Question: I'm trying to get back into PHP and MySQL development since i've found out that MySQL now allows stored procedures. I work with these at work on an Oracle database and use PL/SQL developer to create them. I was looking for a similar sort of interface for MySQL and was pointed in the direction of MySQL workbench. I'm using Xampp as my test server setup and would like to link MySQL Workbench to MySQL on this server however I'm stuck at one of the stages in the installation. I'm trying to create a new server instance and have been successful as far as testing the database connection however on the next page it asks me to set the 'windows configuration parameters' for this machine and failes to discover a MySQL service. I have ensured that both the Apache server and MySQL services are running in Xampp but do not understand why a MySQL service cannot be found and is not being displayed. Has anyone else encountered this issue when trying to use MySQL Workbench and if so, how did you amanage to get it up and running? I'm using Windows 8 and don't know if this is the reason a service isn't being found. I apologise if this is a really simple question with a simple answer however I have only ever used PHPMyAdmin before which is relatively simple to setup.

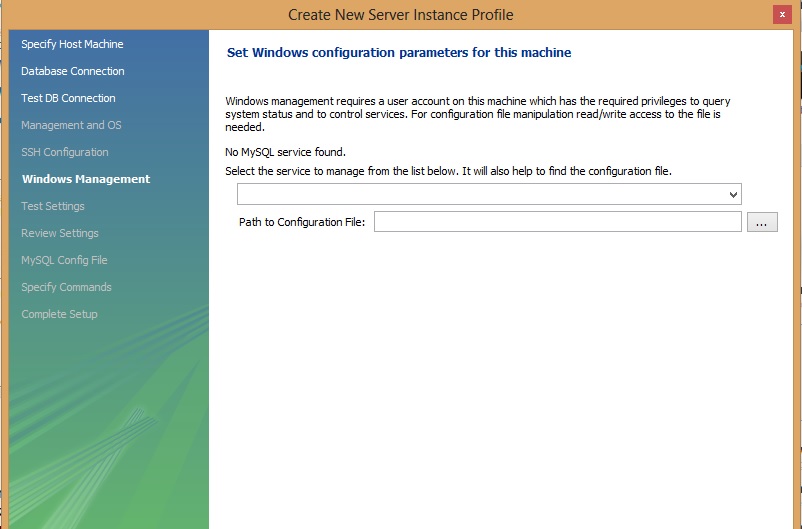
Answer: I have found problems with the packaged *AMP systems. They don't always install things the way other applications expect. e.g. The MAMP system doesn't work well with Python. it's quite easy to install each of Apache, PHP and MySql on Windows (and two of them are already on the Mac and Linux)
If you use the standard MySql install you should have no trouble installing the Workbench, I've done it on both Windows and Mac.
I have found it a bit flakey at times, it won't connect to older server versions and tends to crash when running long scripts. It also doesn't have a great UI for queries, A good program like PLSQL Developer to TOAD would be nice.